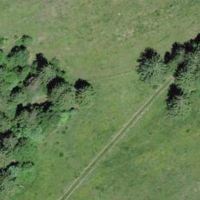
EUNIS habitat code: 23
Species observed at this site:
Jacobaea vulgaris